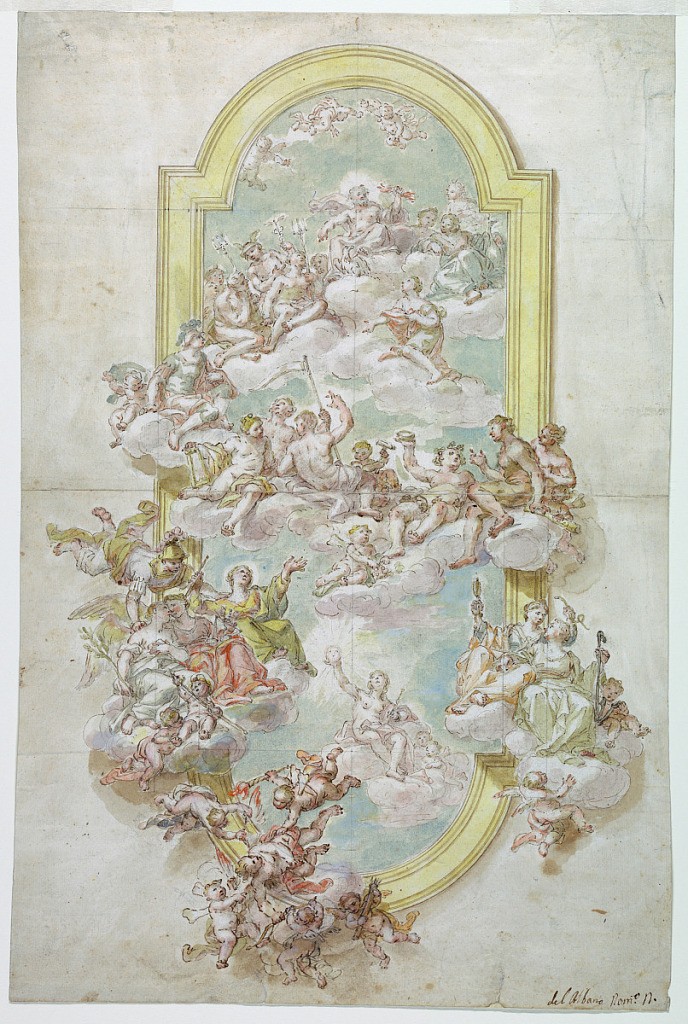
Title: Ceiling with Jupiter, Juno, and Other Deities
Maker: Giovanni Odazzi, 1663 – 1731
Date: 1718–30
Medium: Pen and brown ink, brush and watercolor, over graphite on heavy white laid paper
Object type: Drawing
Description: Squared for transfer in black chalk.